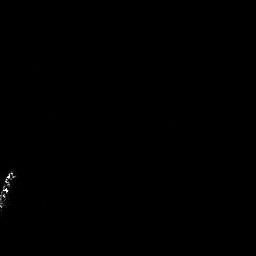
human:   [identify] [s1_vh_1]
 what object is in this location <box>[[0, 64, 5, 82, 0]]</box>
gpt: <ref>1 medium ship at the bottom left</ref>